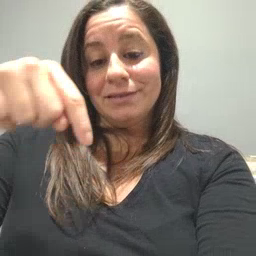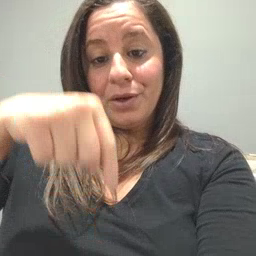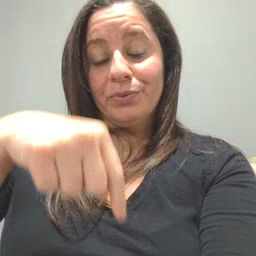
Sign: down